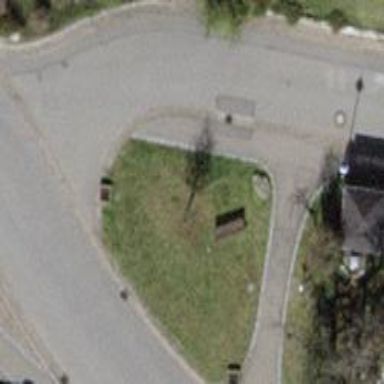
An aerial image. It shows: Bench for seating.